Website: walmart
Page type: gifting
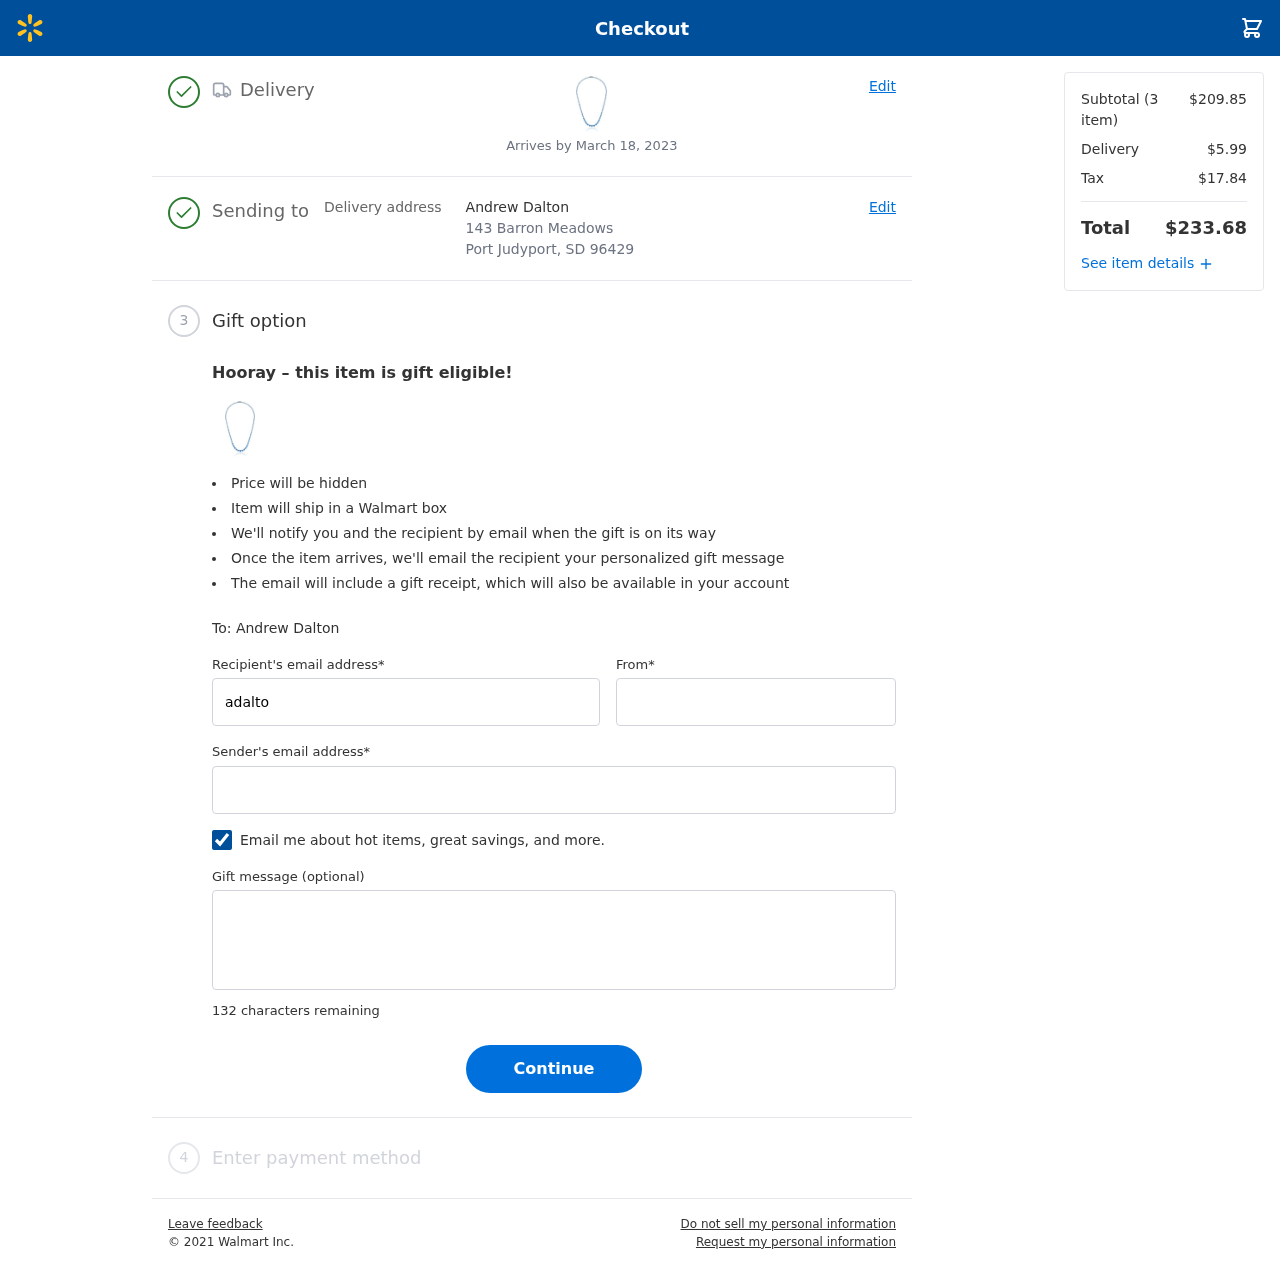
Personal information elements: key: PII_CITY_STATE_ZIP
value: Port Judyport, SD 96429
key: PII_EMAIL
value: ahernandez@hotmail.com
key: PII_FIRSTNAME
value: Alyssa
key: PII_GIFT_EMAIL
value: adalton@gmail.com
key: PII_GIFT_FULLNAME
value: Andrew Dalton
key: PII_GIFT_MESSAGE
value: Hey Andrew, I spotted this beautiful piece and thought it would add some sparkle to your style. Just a little something to brighten your day! Enjoy wearing it!
Alyssa
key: PII_STREET
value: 143 Barron Meadows
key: PII_GIFT_FIRSTNAME
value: Andrew
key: PII_GIFT_LASTNAME
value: Dalton
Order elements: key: ORDER_DELIVERY_DATE
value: Arrives by March 18, 2023
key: ORDER_NUM_ITEMS
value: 3
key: ORDER_SUBTOTAL
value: $209.85
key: ORDER_SHIPPING_COST
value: $5.99
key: ORDER_TAX
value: $17.84
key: ORDER_TOTAL
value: $233.68